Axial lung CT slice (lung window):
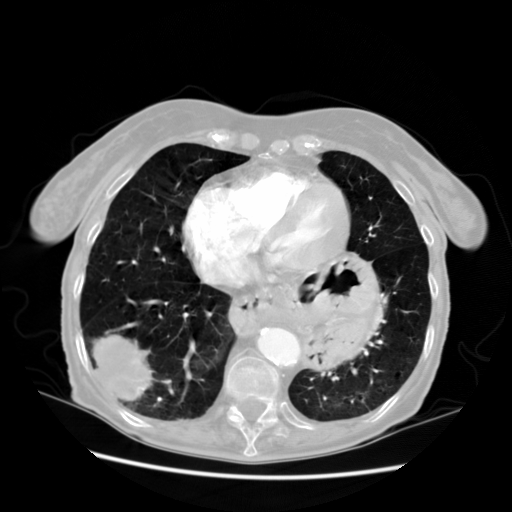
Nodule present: no